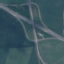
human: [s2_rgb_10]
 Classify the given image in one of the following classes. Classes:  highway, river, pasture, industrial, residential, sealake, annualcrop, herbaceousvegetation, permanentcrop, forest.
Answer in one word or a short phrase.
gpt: Highway